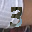
Label: 3